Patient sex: F
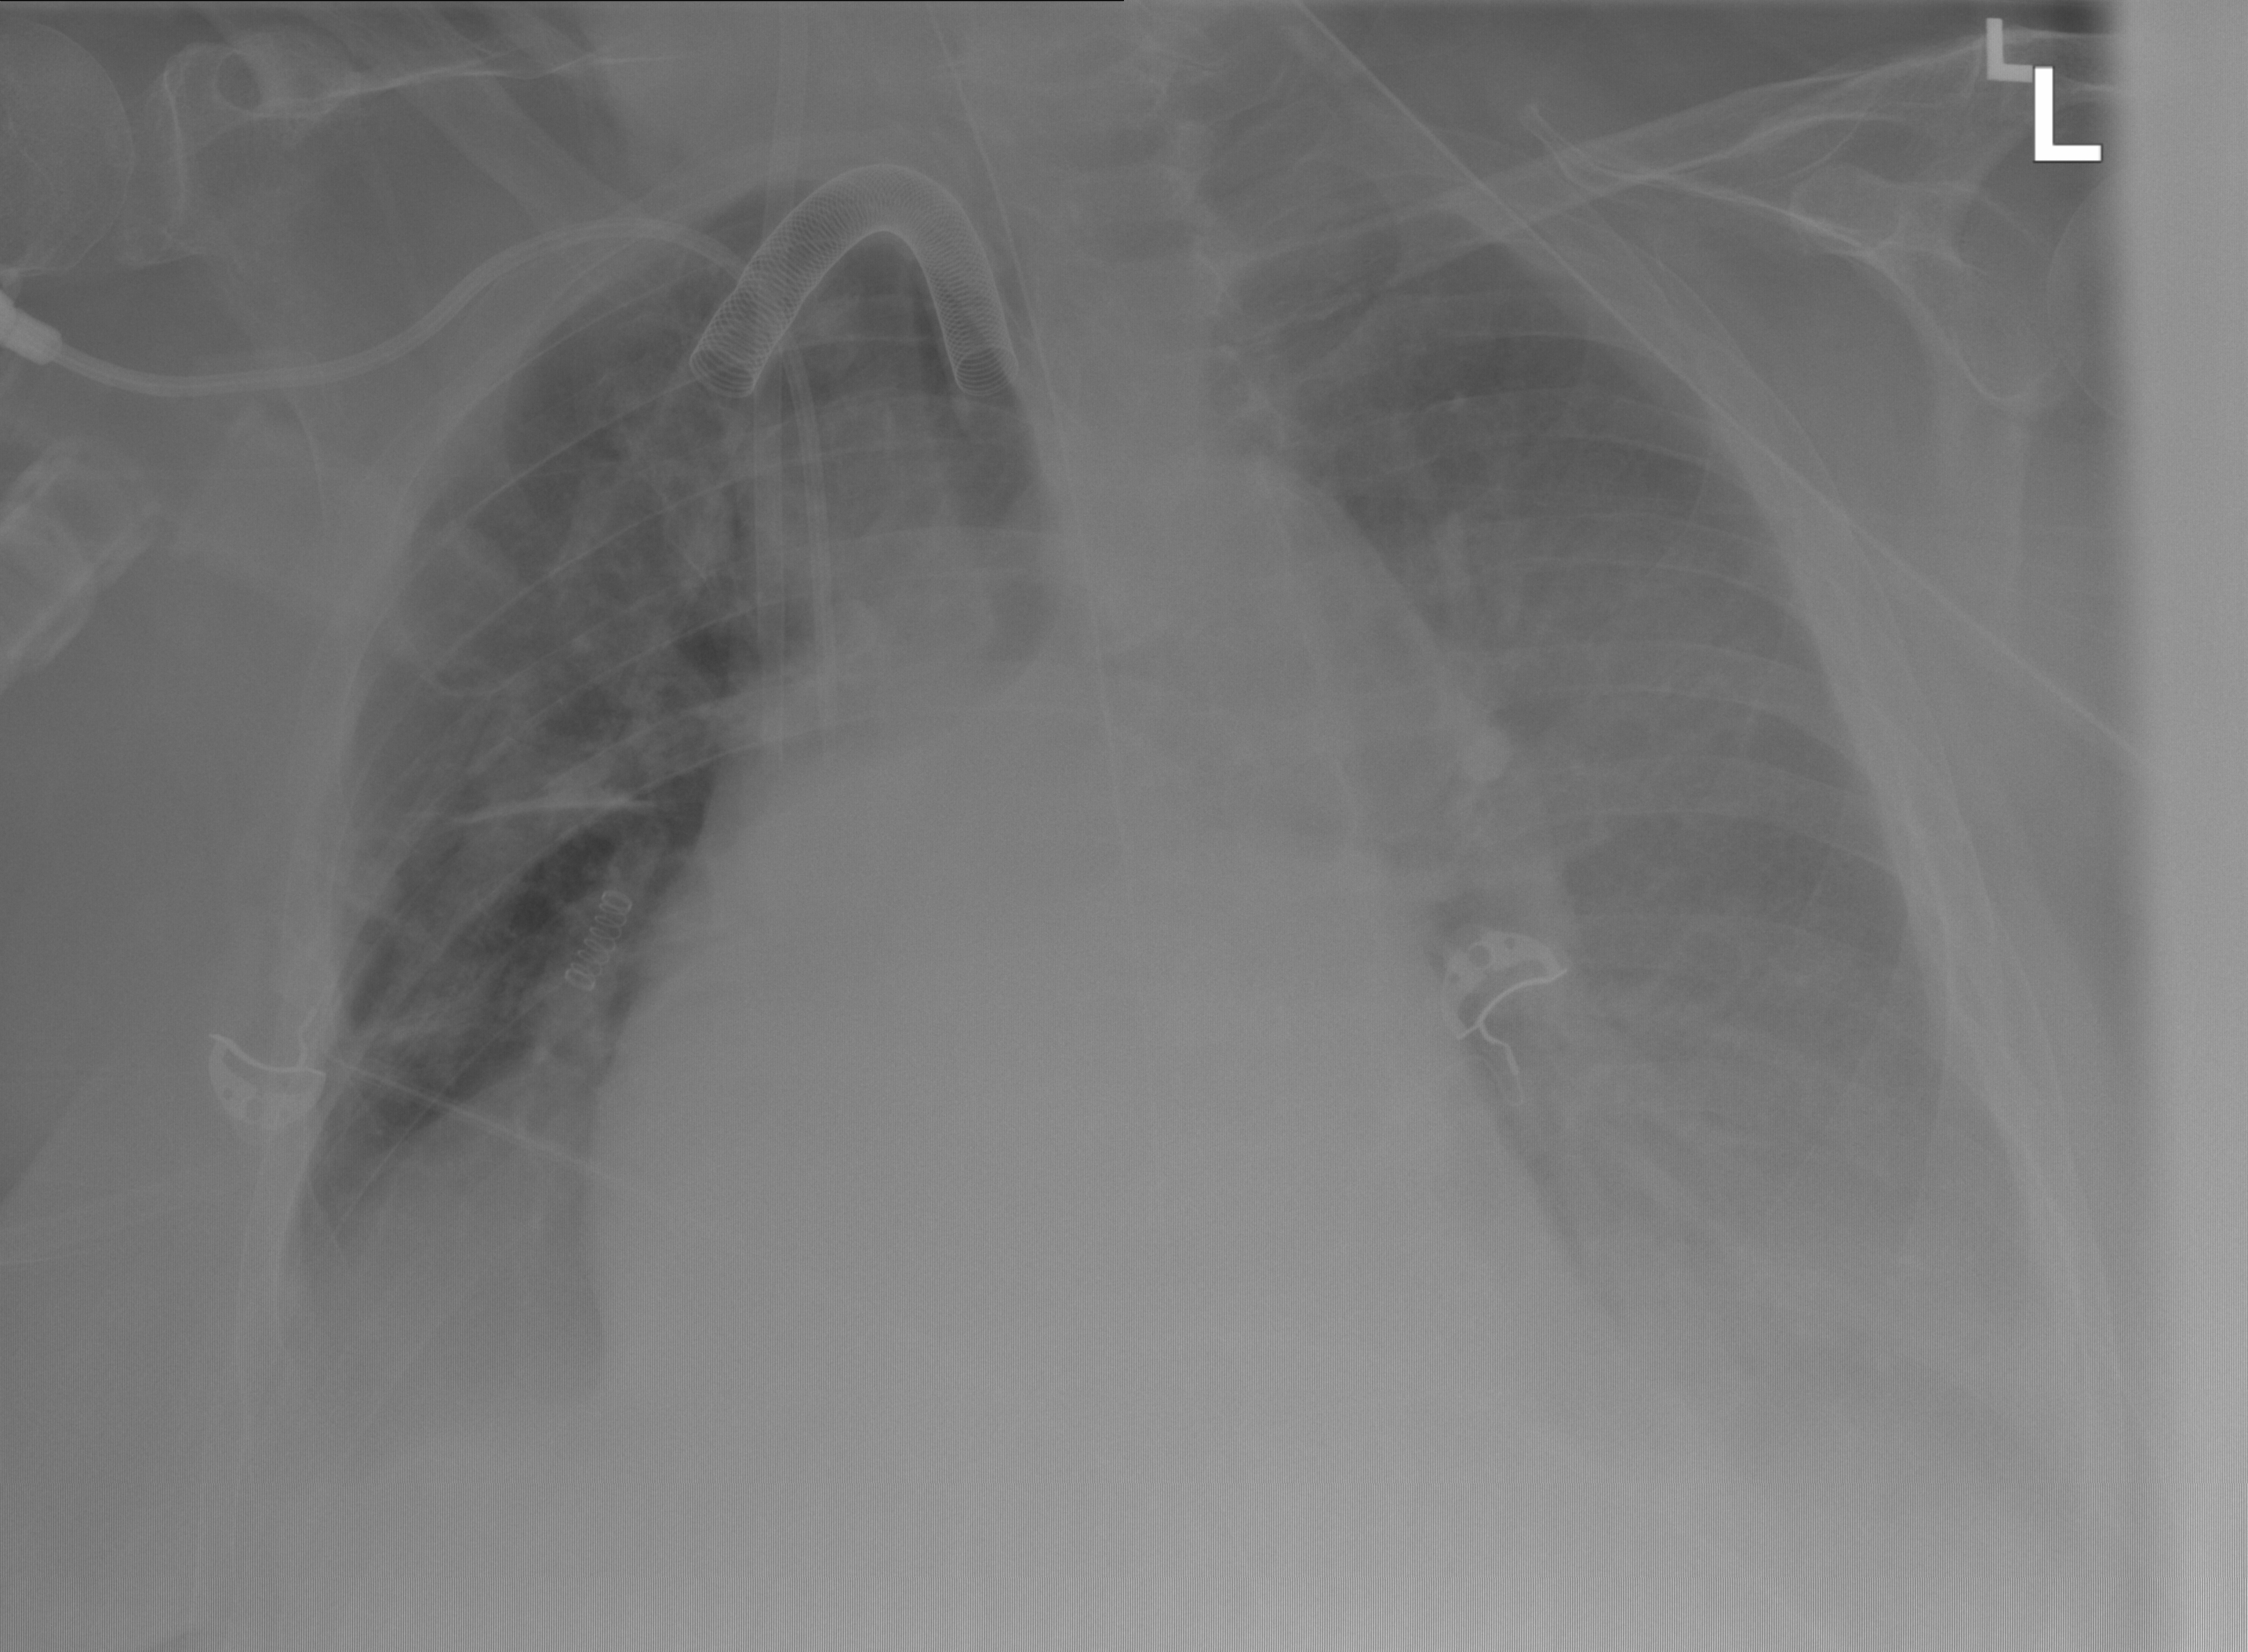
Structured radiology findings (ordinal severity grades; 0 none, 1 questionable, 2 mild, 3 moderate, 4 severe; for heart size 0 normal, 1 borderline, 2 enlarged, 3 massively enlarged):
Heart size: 2
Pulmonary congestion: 0
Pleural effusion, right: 2
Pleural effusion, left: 2
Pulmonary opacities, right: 2
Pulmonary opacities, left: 2
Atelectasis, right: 2
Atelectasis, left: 2